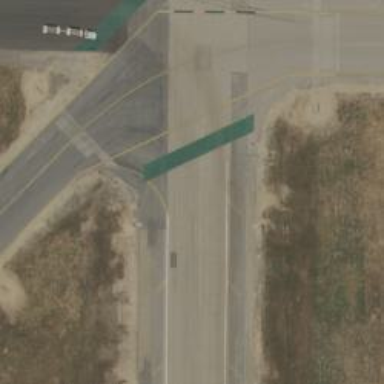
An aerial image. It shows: Image of taxiway at airport.